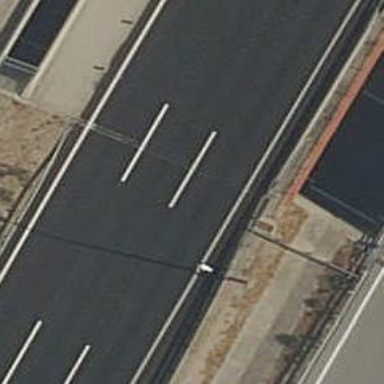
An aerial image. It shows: Motorway.